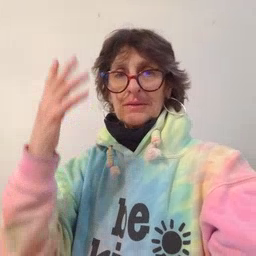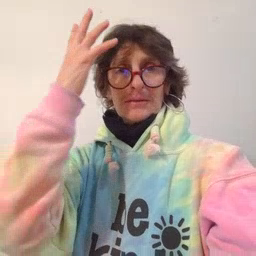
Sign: sad